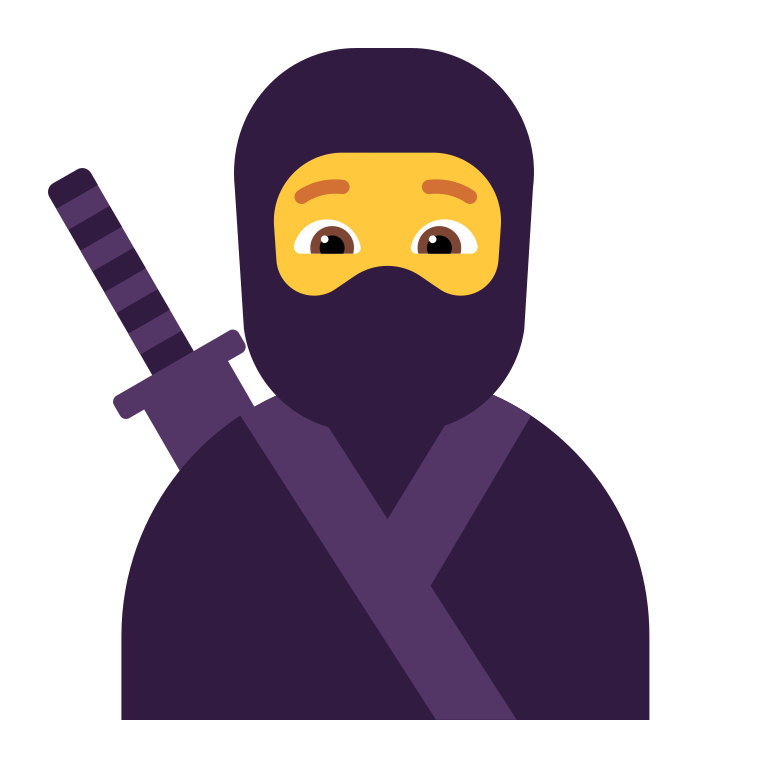
ninja flat default